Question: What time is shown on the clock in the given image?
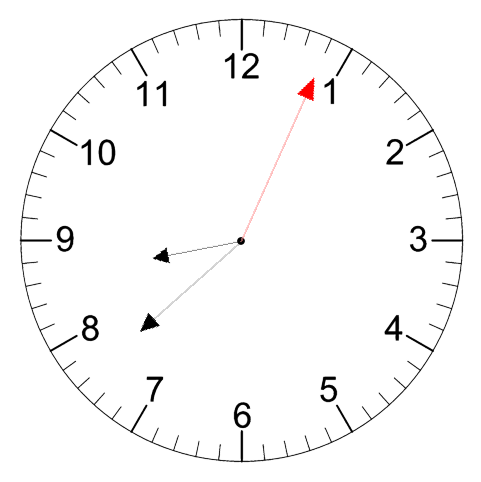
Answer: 08:38:04